Question: I quitted Android Studio, and when coming back to my project the package explorer was empty and I the Studio didn't showed my project:

My files exists in the folder i'm using as a project so they are supposed to be showed..
I've changed the package name before, can it be related somehow? any other ideas ?
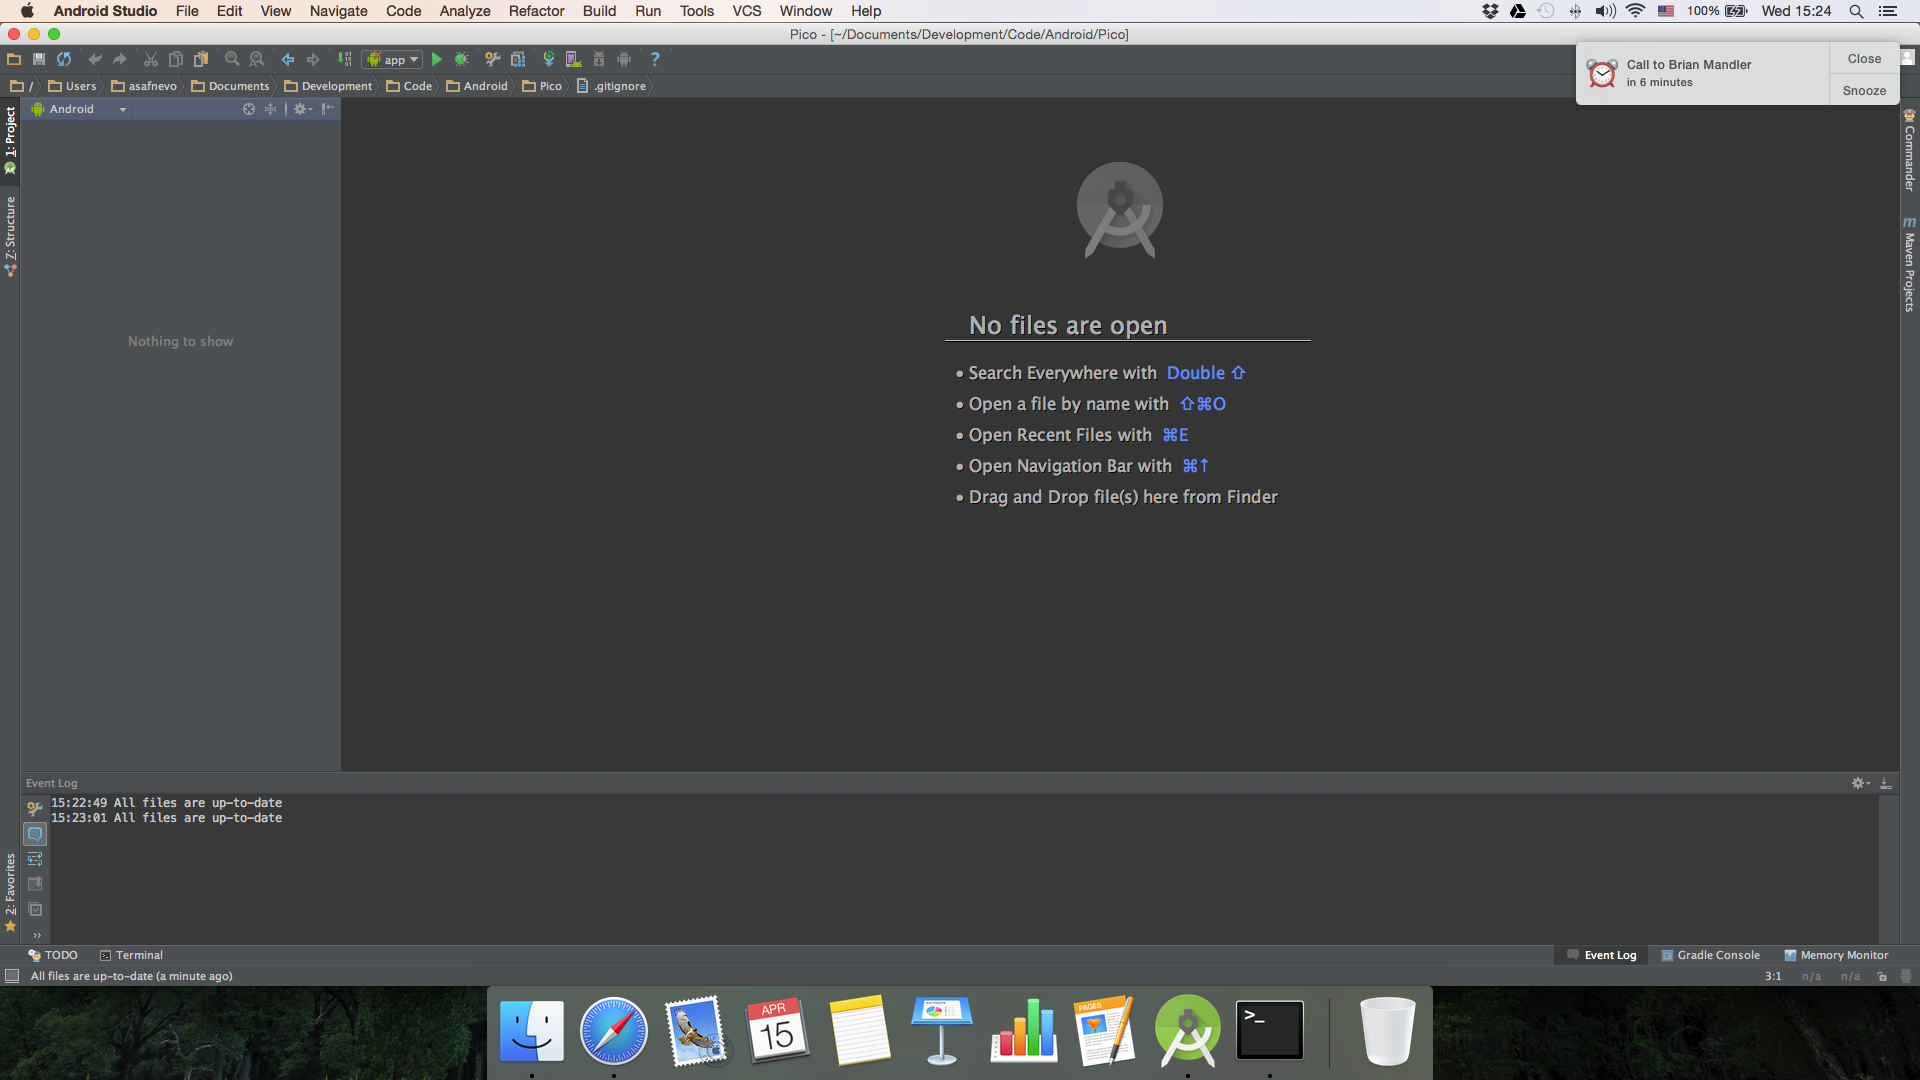
Answer: Just to make this officially answered.
I don't know why but this sometimes happens with android-studio.
I noticed that a sync is needed when you use Git and check out branches which are far "apart", so many files in the working directory change.
'Reimporting' the Project or going to 'Tools > Android > Sync Project with Gradle Files' fixes this "issue".
'EDIT'
As @Asaf Nevo wrote there seems to be no "Android" Menu in "Tools" on Mac.
The little Gradle-Icon with the blue arrow does the same.
This Icon can be seen on the very top of the screenshot; It is the fith from right. Four Icons left from the blue questionmark.